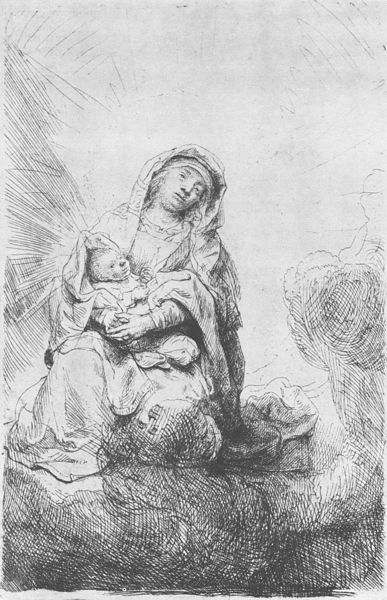
Titel: Madonna in den Wolken
Künstler: Harmensz van Rijn Rembrandt
Institution: Amsterdam, Het Rembrandthuis
Schlagwörter: himmel, frau, wolke, gesicht, spiegelung, gewand, kind, baby, maria, säugling, jesuskind